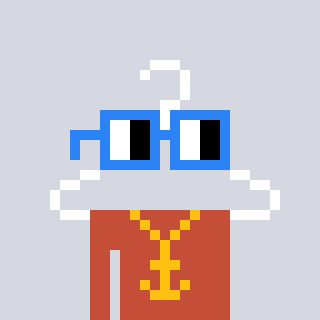
a pixel art character with square blue glasses, a hanger-shaped head and a rust-colored body on a cool background